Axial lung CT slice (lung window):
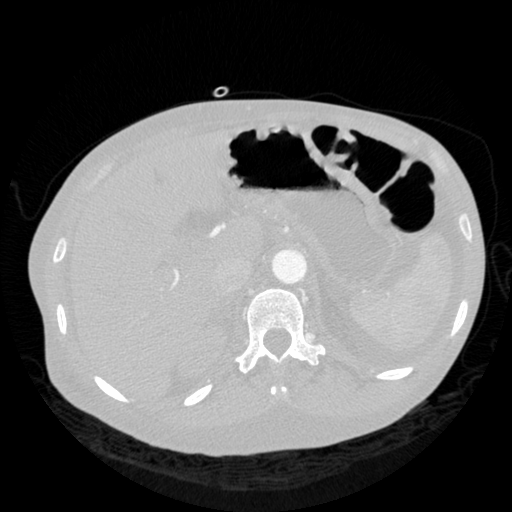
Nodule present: no